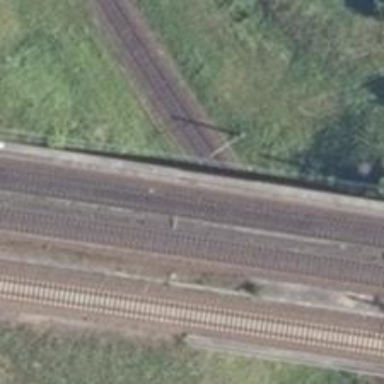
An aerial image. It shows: Railway bridge with electrified contact lines.